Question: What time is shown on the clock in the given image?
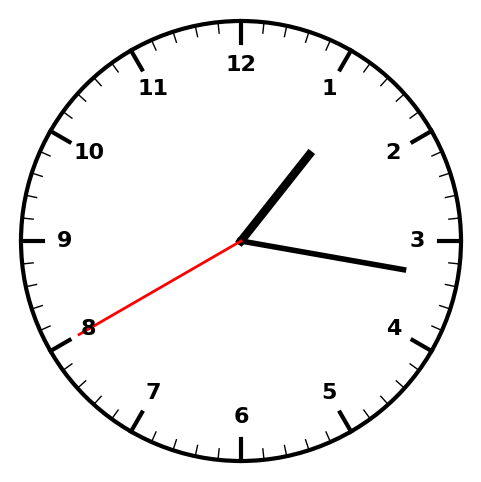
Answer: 01:16:40